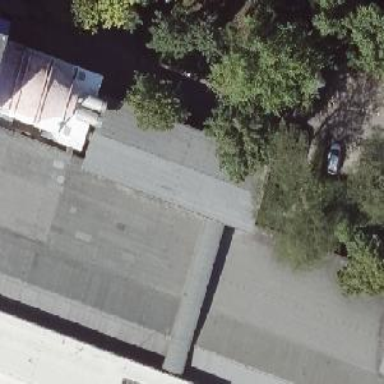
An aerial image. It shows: Part of building with tar paper roofing material.